Chest X-ray. View position: PA
Patient age: 66
Patient sex: M
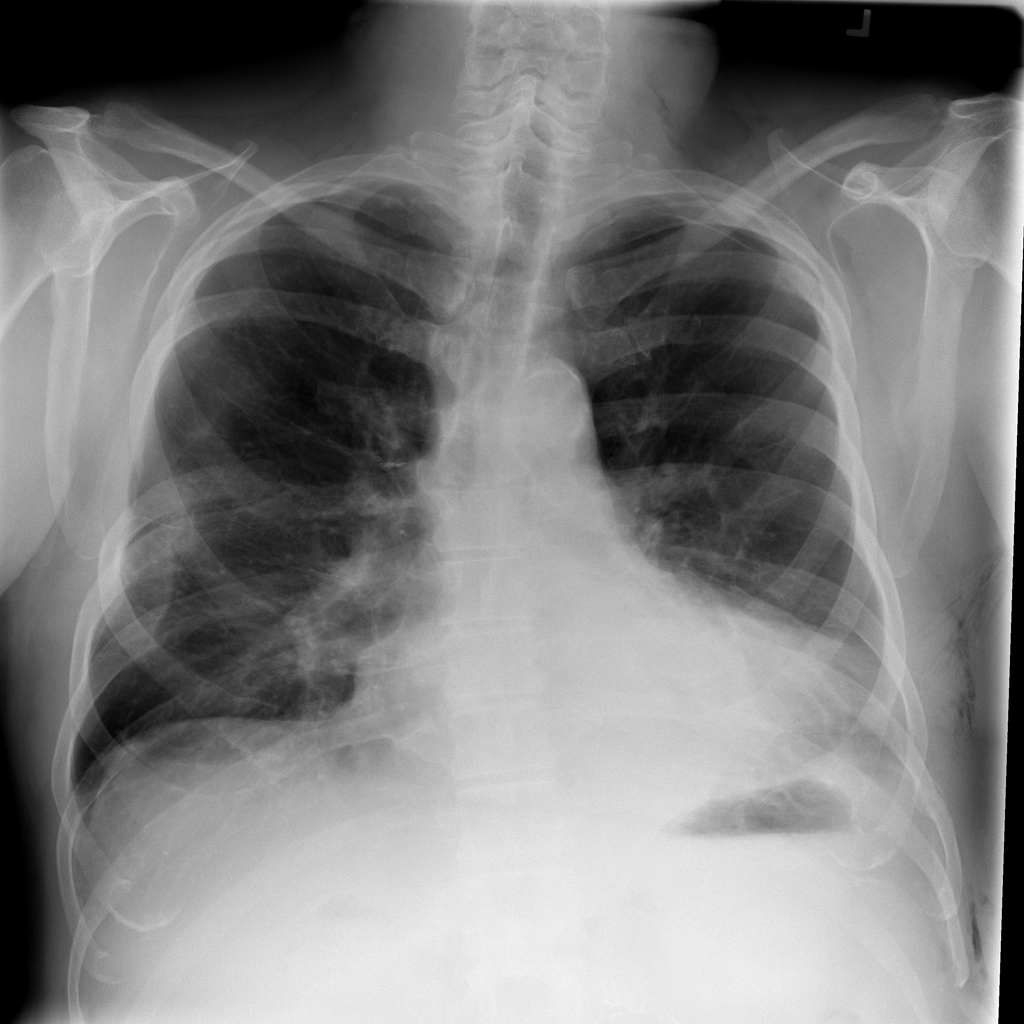
Finding: Pneumothorax